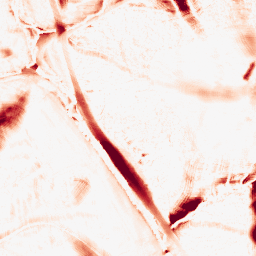
Category: morphological
Decomposition family: morphological_ellipse
Decomposition parameters: operation: opening
width: 30
height: 50
Upsampling method: quintic
Upsampling parameters: scale: 8
Upsampling scale: 8